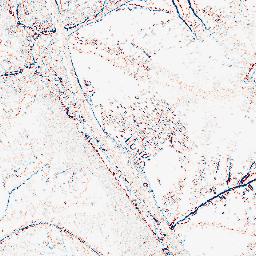
Category: edge_preserving
Decomposition family: median
Decomposition parameters: size: 3
Upsampling method: quadratic
Upsampling parameters: scale: 8
Upsampling scale: 8